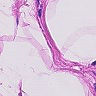
Metastatic tissue present: no